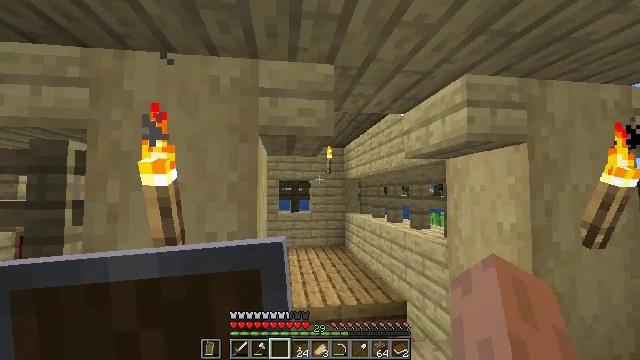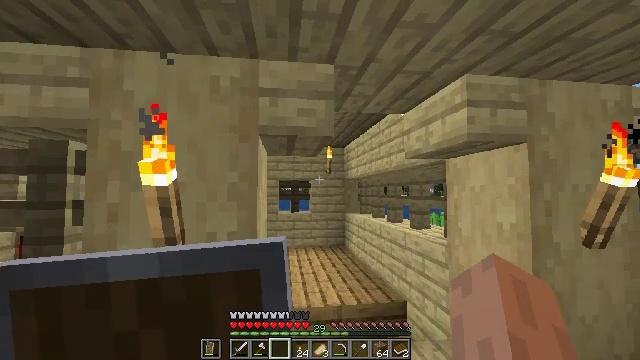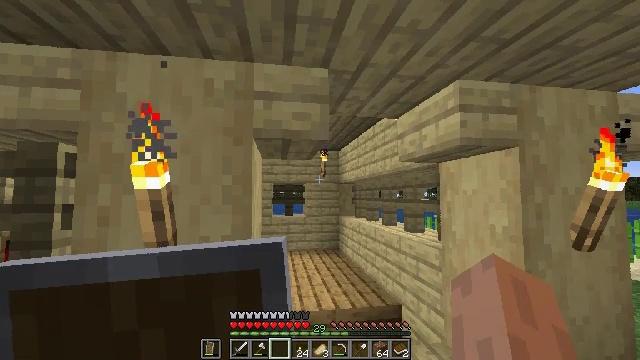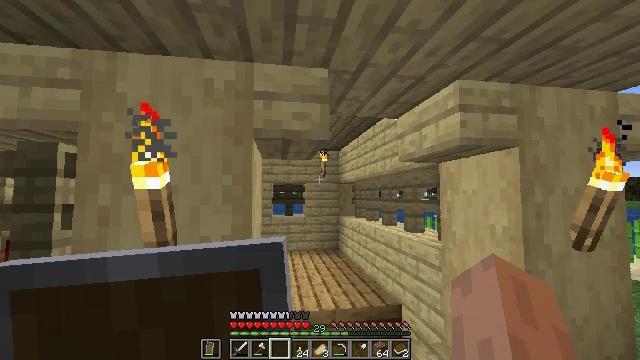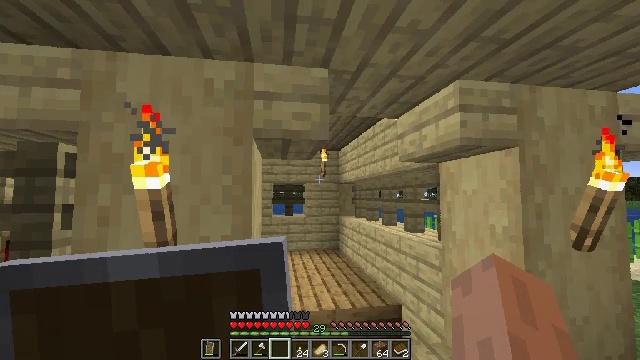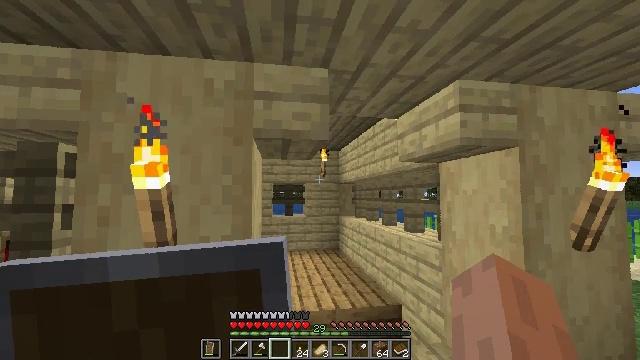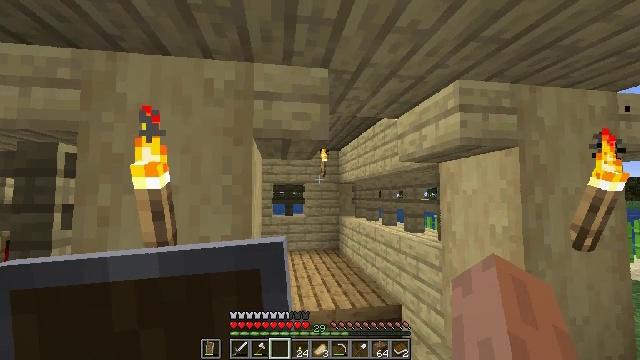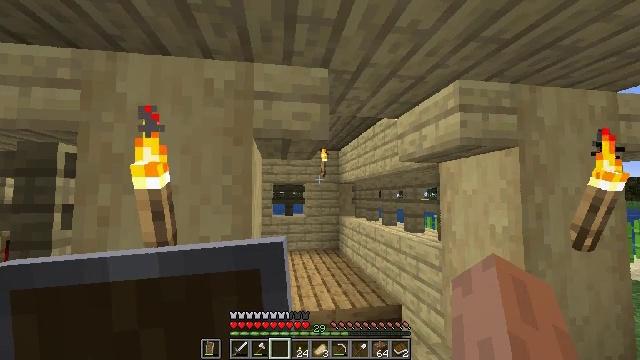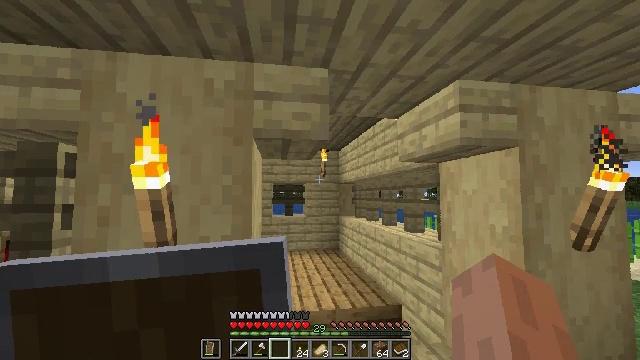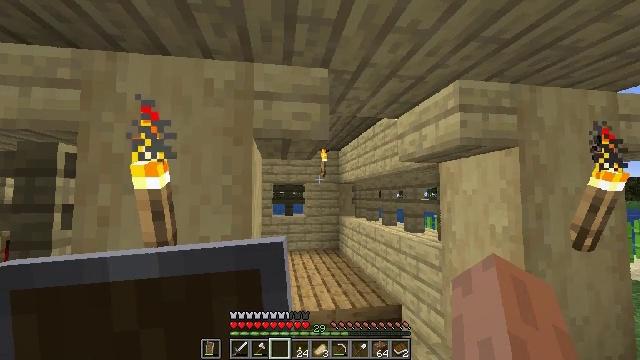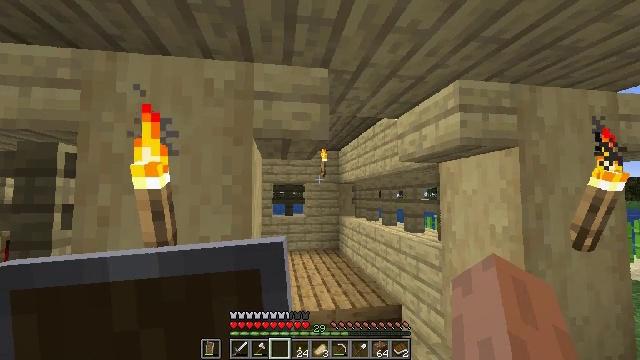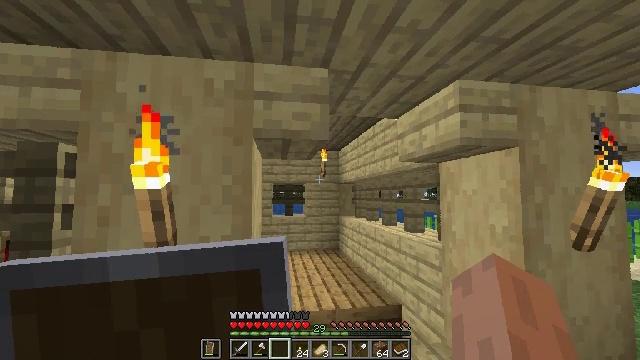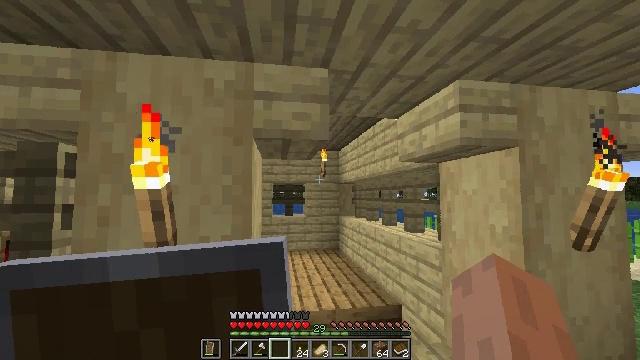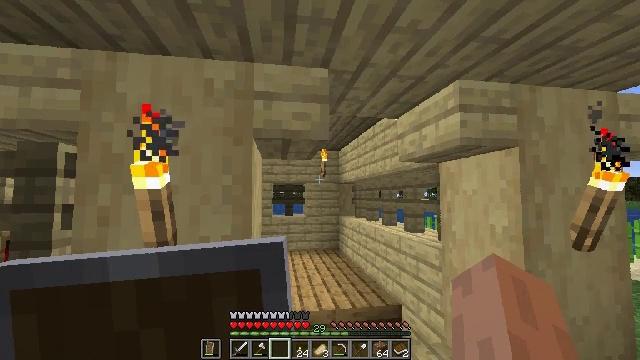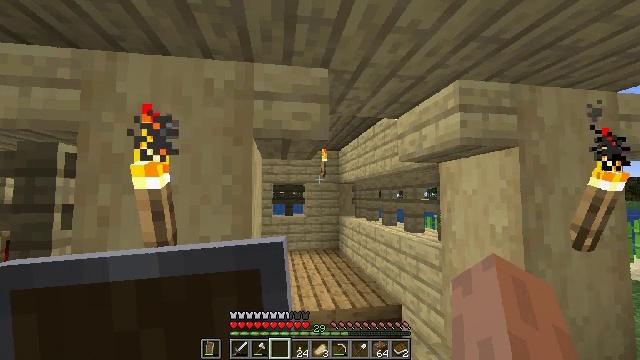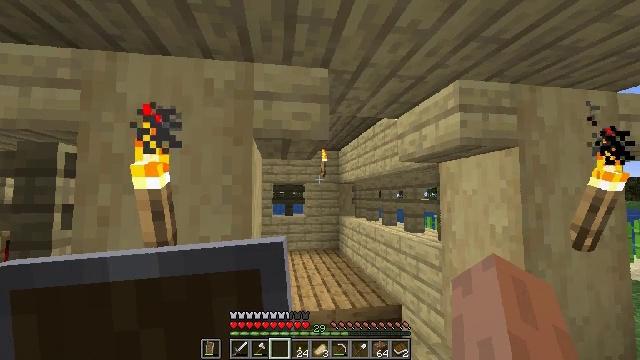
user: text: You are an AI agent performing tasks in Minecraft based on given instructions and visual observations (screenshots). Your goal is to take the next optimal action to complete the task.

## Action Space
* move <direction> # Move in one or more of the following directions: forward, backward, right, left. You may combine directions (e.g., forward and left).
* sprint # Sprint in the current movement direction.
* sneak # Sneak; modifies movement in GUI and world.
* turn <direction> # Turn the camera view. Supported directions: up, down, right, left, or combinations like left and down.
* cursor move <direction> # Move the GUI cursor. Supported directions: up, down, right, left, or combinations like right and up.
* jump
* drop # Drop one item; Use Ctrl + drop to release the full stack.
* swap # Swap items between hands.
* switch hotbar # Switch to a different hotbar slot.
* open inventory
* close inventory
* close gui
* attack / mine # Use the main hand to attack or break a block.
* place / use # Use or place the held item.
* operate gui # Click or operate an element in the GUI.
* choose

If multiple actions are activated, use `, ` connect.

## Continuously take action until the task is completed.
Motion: motion action
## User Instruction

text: Open a crafting table to craft a fishing rod.
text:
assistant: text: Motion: no_op
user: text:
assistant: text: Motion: turn right
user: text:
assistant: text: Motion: no_op
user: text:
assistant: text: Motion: no_op
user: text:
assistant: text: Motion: no_op
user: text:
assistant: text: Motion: no_op
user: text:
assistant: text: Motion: no_op
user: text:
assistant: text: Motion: no_op
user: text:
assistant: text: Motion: no_op
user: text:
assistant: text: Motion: no_op
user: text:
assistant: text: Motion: no_op
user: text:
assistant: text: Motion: no_op
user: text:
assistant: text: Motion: no_op
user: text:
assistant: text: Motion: no_op
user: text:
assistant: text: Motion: no_op
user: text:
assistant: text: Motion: no_op
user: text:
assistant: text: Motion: no_op
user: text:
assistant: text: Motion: no_op
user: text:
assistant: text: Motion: no_op
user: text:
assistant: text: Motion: no_op
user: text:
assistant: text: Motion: no_op
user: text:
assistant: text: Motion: no_op
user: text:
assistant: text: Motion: no_op
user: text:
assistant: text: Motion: no_op
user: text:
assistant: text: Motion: no_op
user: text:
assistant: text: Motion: no_op
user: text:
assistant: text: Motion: no_op
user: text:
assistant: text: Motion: no_op
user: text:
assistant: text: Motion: no_op
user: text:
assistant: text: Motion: no_op